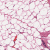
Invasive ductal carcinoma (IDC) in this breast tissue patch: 1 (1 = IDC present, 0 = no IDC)